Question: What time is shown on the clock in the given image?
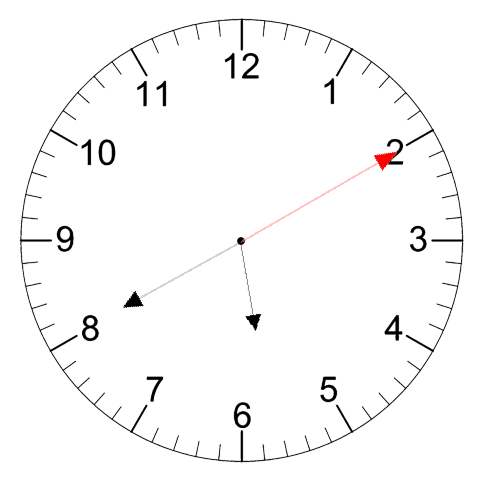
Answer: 05:40:10